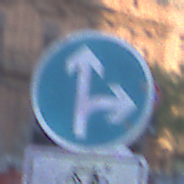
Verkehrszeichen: VorgeschriebeneFahrtrichtungGeradeausOderRechts
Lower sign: EinspurigeFahrzeugeFrei6
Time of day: SunriseSunset
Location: Outdoor (Urban)
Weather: PartlyCloudy
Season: NotSpecified
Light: Natural